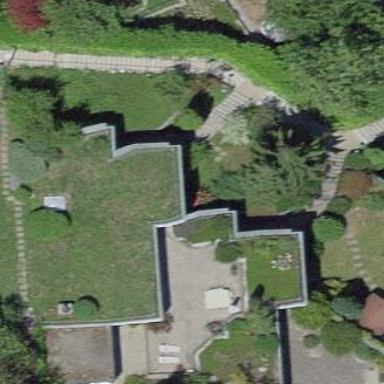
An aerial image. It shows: Residential building.